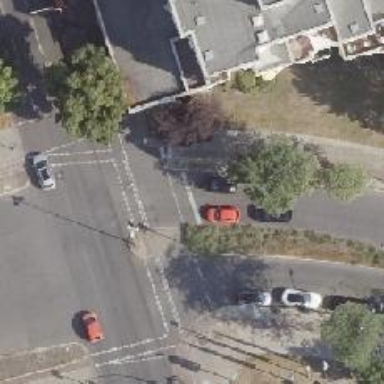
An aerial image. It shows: Residential road with asphalt surface. It has cycle track on the right side. The road is dual carriageway.